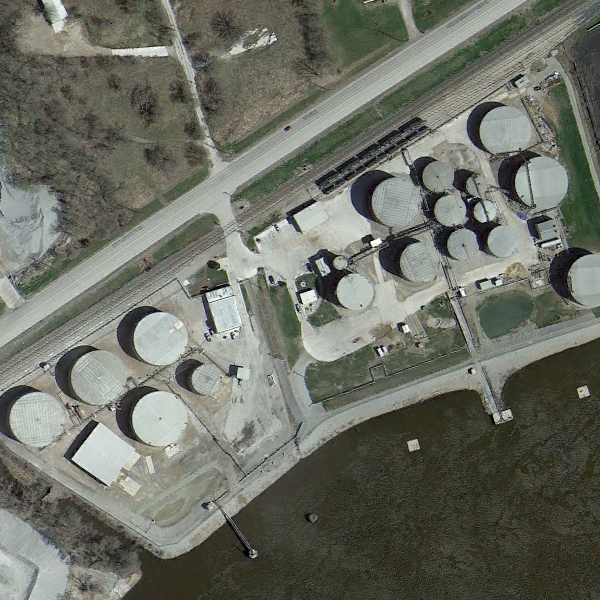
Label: StorageTanks